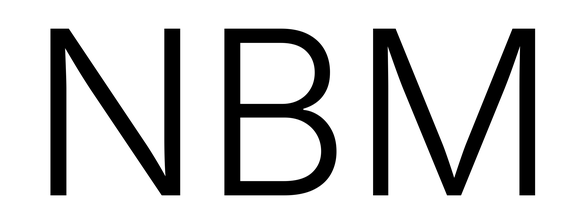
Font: Inter_Light